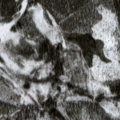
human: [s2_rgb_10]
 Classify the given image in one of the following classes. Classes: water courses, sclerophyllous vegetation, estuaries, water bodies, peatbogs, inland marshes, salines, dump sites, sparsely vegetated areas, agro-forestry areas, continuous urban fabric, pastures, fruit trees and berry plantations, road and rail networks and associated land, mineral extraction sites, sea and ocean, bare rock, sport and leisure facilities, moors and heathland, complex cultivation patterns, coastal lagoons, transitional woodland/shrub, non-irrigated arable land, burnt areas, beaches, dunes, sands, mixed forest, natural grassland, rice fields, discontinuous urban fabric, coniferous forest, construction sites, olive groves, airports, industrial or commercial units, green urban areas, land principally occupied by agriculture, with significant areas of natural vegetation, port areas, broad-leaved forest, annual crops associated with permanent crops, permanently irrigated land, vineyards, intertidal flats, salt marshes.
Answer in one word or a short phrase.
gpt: coniferous forest, transitional woodland/shrub